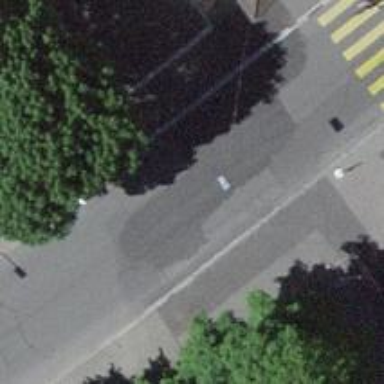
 passing over bridge with sidewalks on both sides."